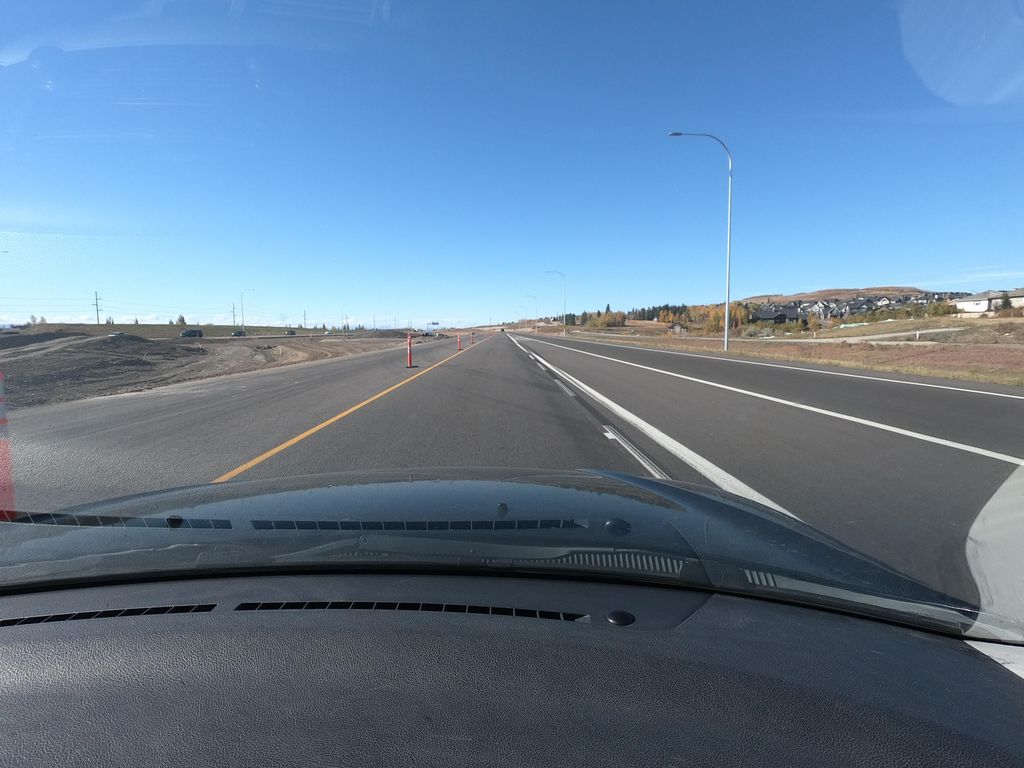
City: calgary